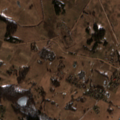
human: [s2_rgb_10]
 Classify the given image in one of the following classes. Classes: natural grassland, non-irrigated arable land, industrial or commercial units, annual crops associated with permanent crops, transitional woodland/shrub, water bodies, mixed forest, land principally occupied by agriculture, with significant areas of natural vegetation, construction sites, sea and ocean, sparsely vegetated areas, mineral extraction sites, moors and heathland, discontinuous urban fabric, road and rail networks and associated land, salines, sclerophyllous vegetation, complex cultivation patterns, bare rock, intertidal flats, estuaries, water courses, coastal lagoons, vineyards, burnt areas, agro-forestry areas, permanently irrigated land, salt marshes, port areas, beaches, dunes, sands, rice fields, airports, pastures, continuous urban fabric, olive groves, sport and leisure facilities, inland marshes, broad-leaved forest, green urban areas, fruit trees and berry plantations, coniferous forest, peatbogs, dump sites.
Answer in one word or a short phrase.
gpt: pastures, complex cultivation patterns, land principally occupied by agriculture, with significant areas of natural vegetation, mixed forest